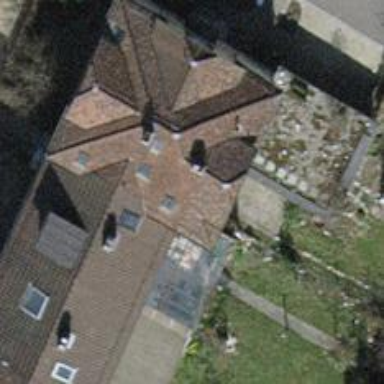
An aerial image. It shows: Terrace building with tile roof.